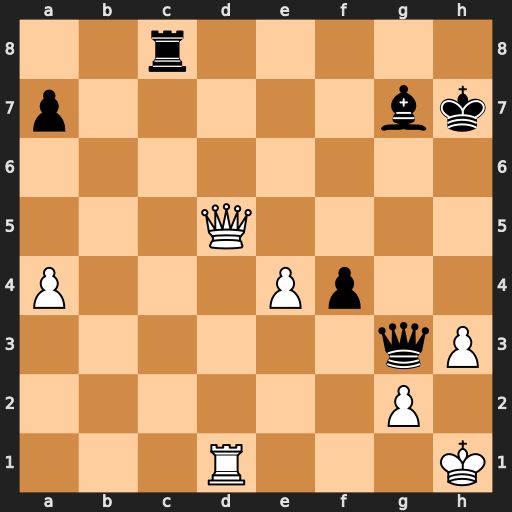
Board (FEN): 2r5/p5bk/8/3Q4/P3Pp2/6qP/6P1/3R3K
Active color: w
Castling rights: -
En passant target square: -
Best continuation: Qf5+ Qg6 Qxc8